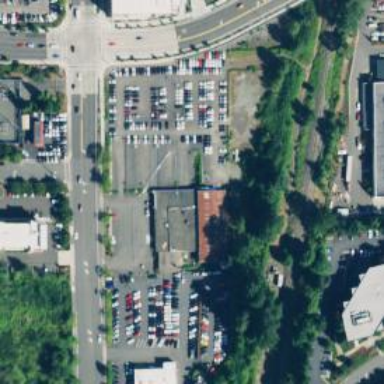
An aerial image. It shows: Retail building.